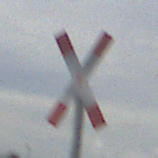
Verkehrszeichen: Andreaskreuz
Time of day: MorningAfternoon
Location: Outdoor (Suburban)
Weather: PartlyCloudy
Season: NotSpecified
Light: Natural